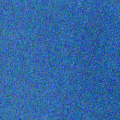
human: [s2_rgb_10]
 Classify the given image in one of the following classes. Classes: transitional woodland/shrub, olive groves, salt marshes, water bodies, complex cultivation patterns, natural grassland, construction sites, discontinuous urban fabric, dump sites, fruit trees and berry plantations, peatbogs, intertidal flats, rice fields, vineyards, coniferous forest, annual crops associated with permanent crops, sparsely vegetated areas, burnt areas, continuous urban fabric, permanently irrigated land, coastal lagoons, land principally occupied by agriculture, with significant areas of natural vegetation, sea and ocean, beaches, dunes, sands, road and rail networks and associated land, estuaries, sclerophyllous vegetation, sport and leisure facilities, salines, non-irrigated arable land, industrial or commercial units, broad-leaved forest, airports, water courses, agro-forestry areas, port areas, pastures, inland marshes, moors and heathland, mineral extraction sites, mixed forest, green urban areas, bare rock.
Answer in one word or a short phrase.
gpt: water bodies